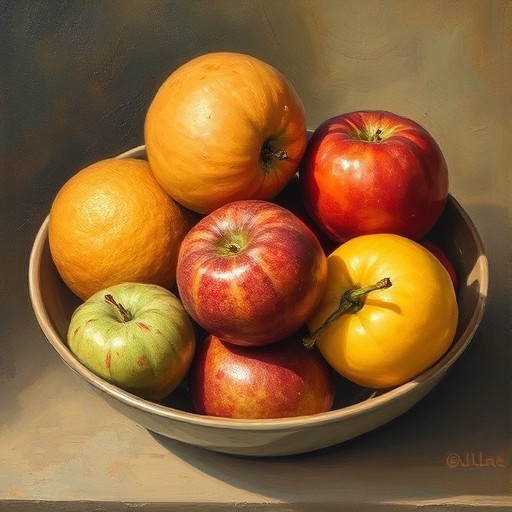
Category: Thank You